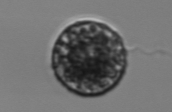
Label: Vicicitus_globosus